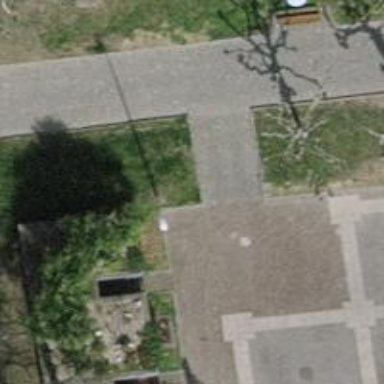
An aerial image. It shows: Footway surfaced with paving stones.